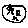
Label: moon